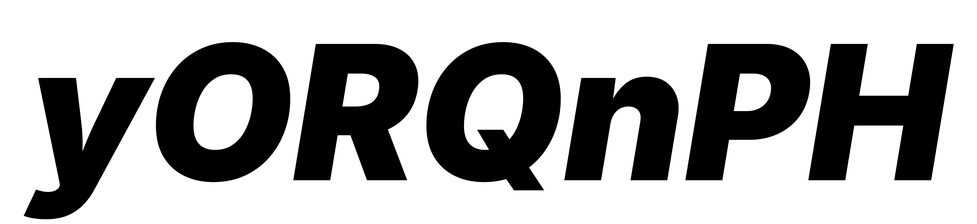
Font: Inter-Italic_Black_Italic